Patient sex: F
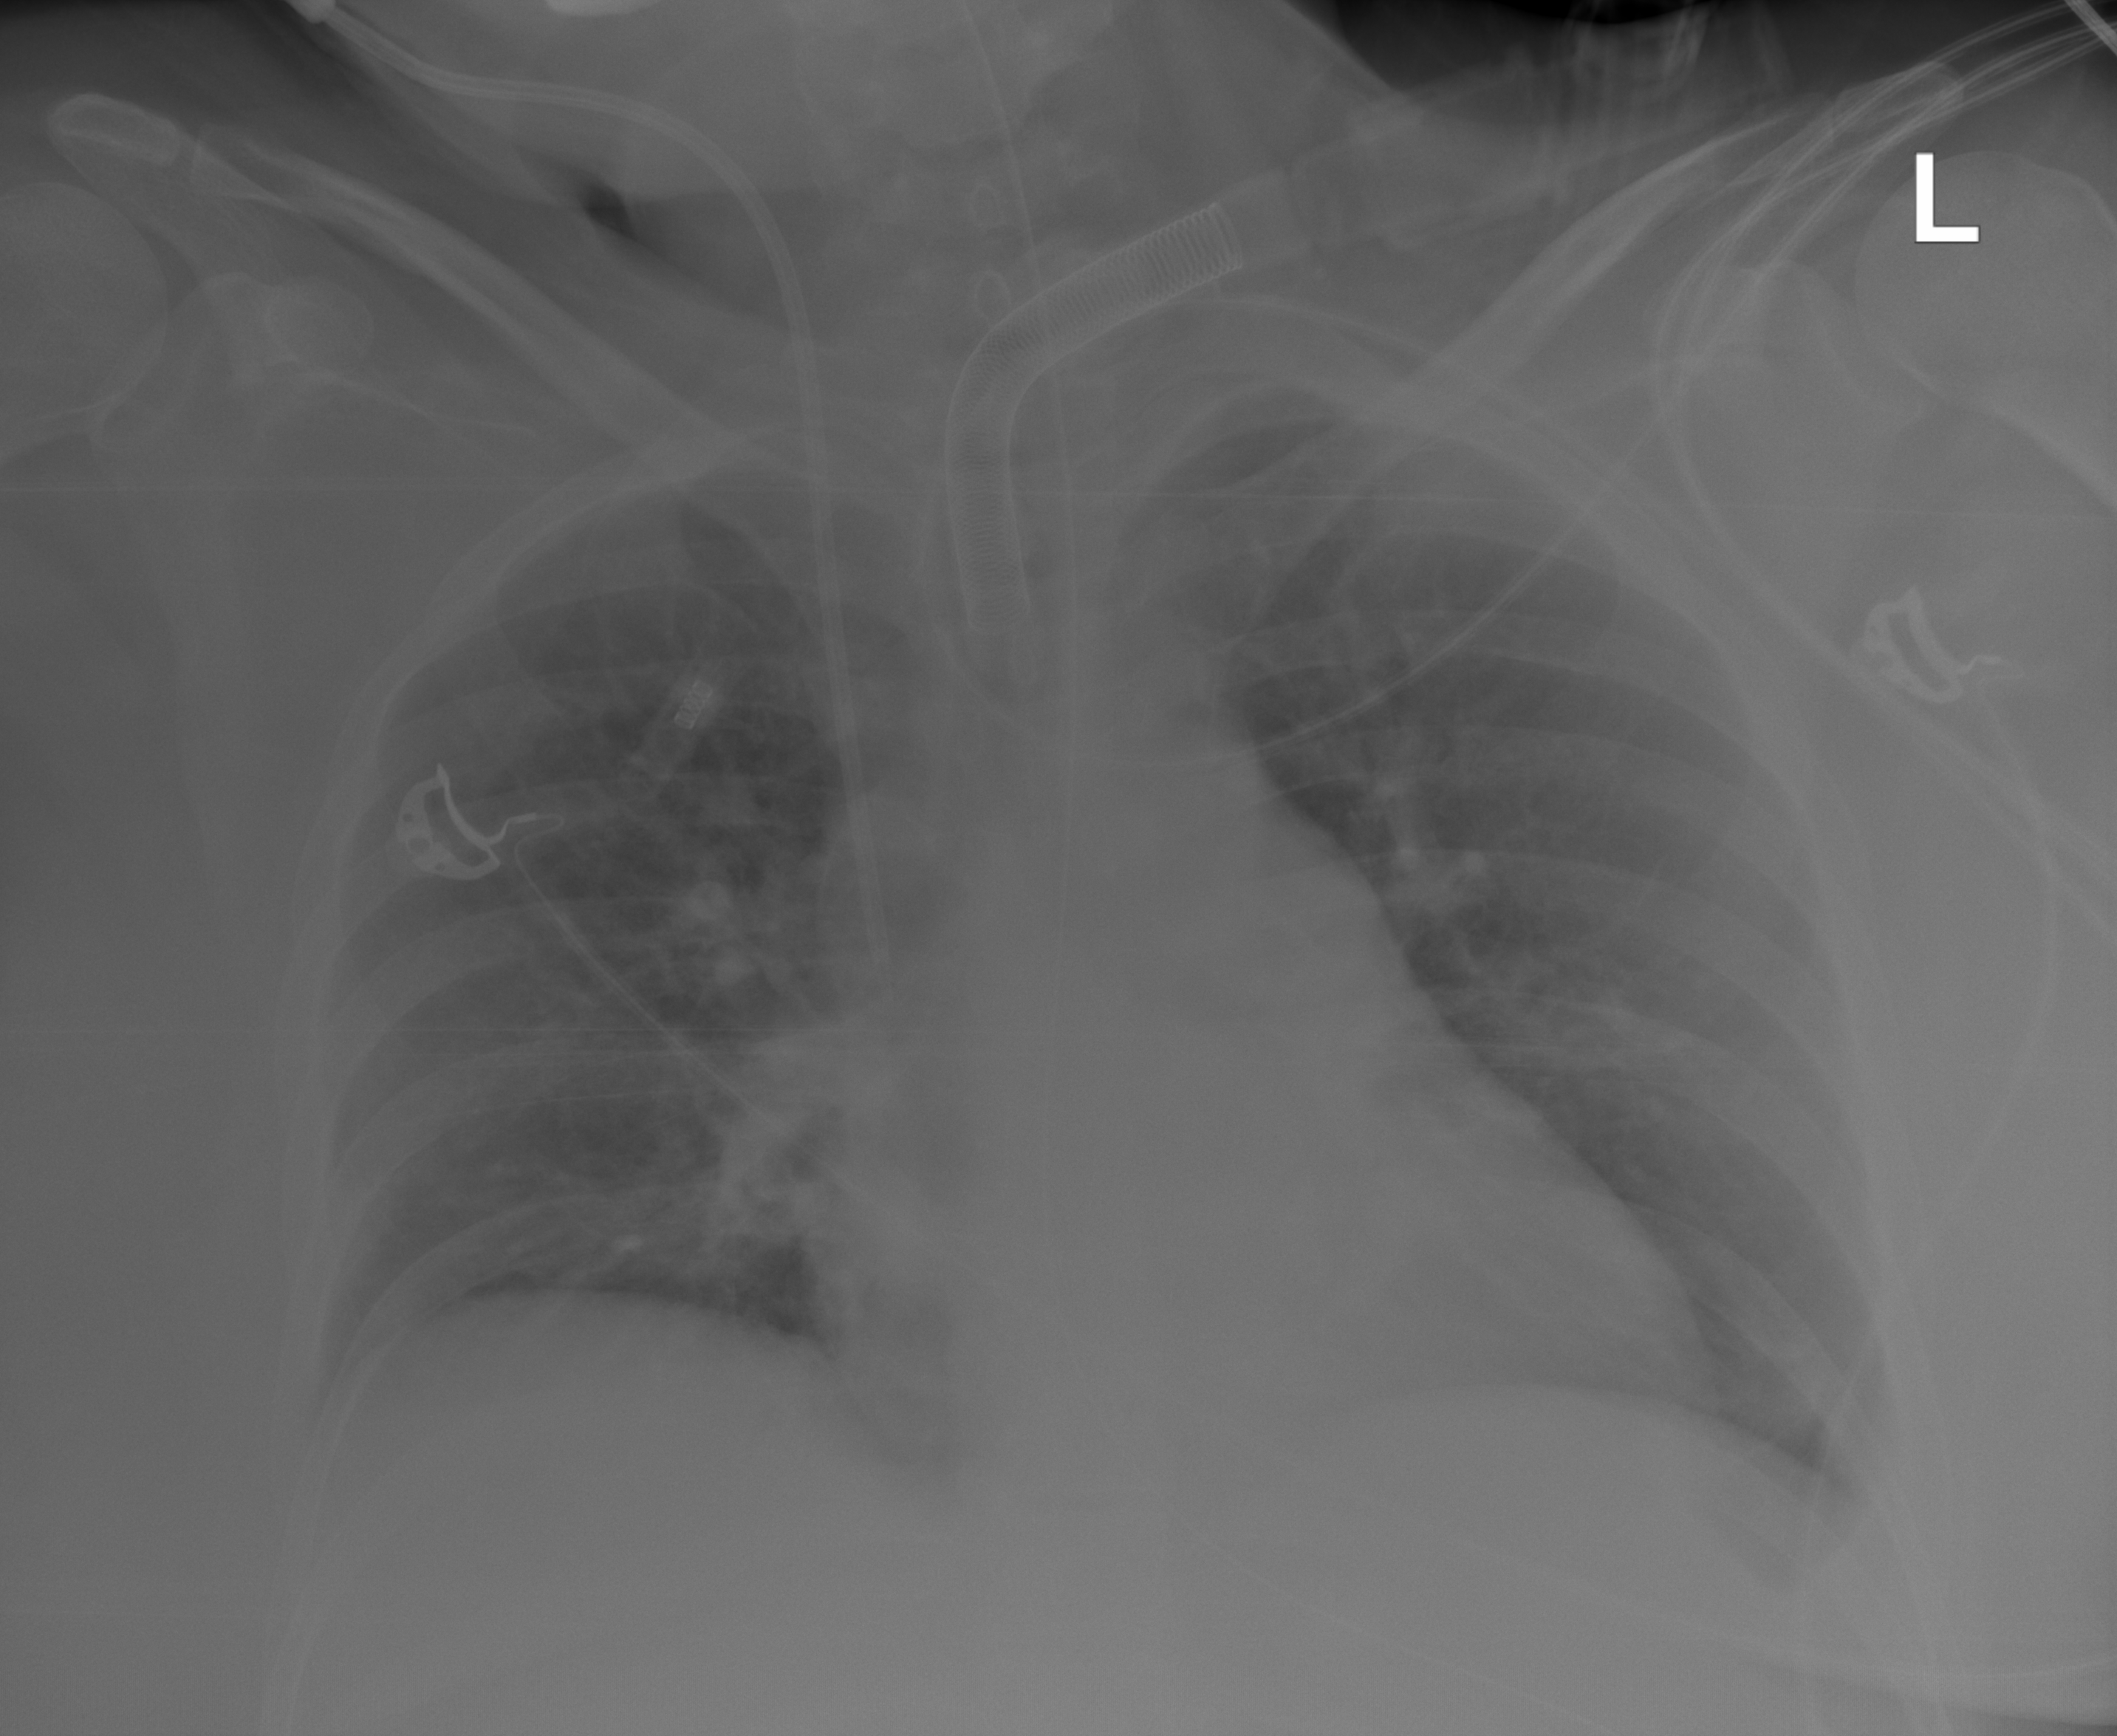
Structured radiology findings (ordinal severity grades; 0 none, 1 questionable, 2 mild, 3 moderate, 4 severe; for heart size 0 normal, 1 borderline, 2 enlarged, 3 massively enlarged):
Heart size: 1
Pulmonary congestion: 1
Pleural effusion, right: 0
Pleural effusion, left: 0
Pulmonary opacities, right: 0
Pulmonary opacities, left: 2
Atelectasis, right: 0
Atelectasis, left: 2